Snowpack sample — Loveland Pass, Silver Plume, Colorado, USA (2/11/26, 12:00 PM MST)
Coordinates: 39.663, -105.886
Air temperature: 35 °F
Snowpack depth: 82 cm
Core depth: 10 cm
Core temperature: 17.6 °F
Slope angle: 13°, slope face: 12°
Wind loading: high
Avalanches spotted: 1
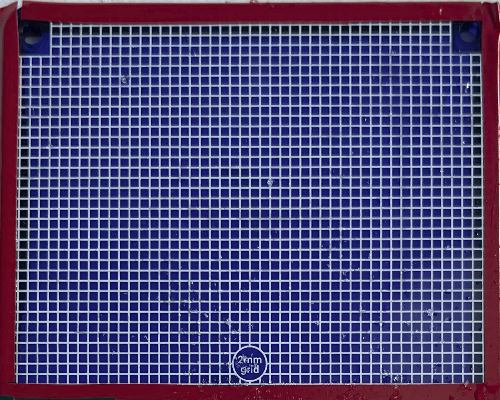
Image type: profile
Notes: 1 small avalanche spotted on the north side of the bowl, lots of wind loading